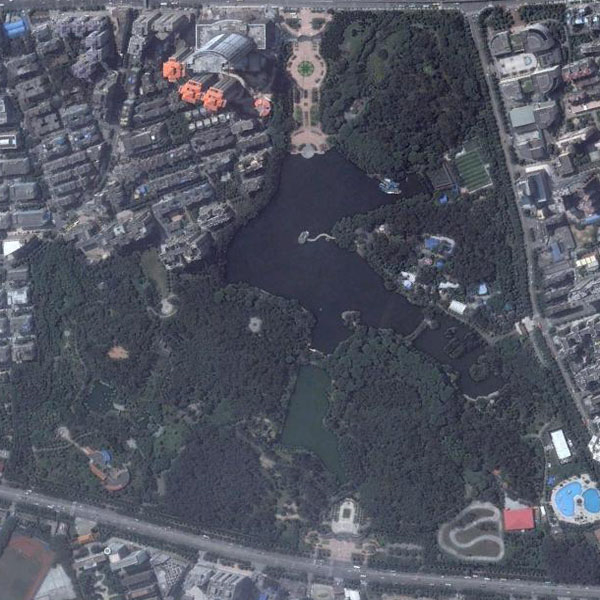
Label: Park